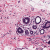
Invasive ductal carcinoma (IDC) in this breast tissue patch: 0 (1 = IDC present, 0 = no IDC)